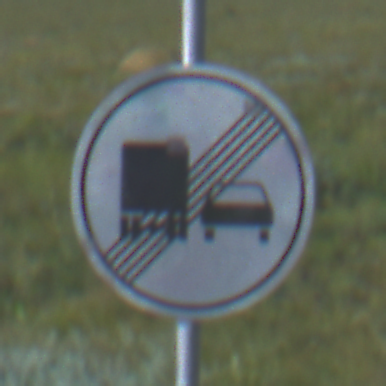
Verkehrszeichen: EndeUeberholverbotKraftfahrzeuge
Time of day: Night
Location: Outdoor (Nature)
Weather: PartlyCloudy
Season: NotSpecified
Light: Natural